Question: actually i did some projects for windows phone 8 devices and
with the concept of listbox control i have already listed some datas in listbox both statically and dynamically(Binding values to itemsSource).,
i have already know how to display single gridview on each list items like one grid view per list items.,
But my problem is , i want to display Two GridViews side by side on every single List.Items inside listbox Dynamically.,
Statically we can do by desing in XAML page that i know., But i dont know
" How To Dynamically Display 2 GridViews side by side on every List items on listbox control"
so My listBox should exactly look like this image.,

Some one please help me how to display my contents on listbox items with 2 grid(side by side) on each list items
Or is there any other control there to display two grids side by side in windows phone
Thanks in advance
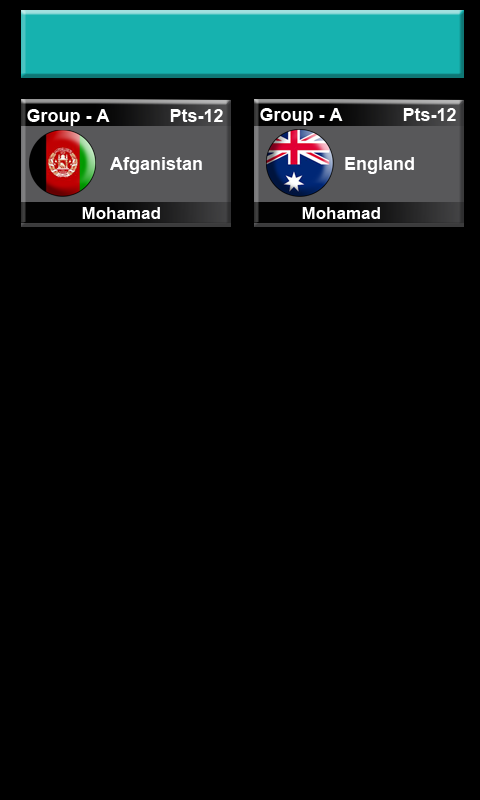
Answer: just a listbox with a wrap panel inside could solve the issue
'''
<ListBox Width="460" ScrollViewer.VerticalScrollBarVisibility="Auto" Height="402" HorizontalAlignment="Center" Name="lbScans" Margin="0,10,0,10">
<ListBox.ItemsPanel>
<ItemsPanelTemplate>
<toolkit:WrapPanel Width="460" HorizontalAlignment="Center" ScrollViewer.VerticalScrollBarVisibility="Auto"/>
</ItemsPanelTemplate>
</ListBox.ItemsPanel>
<ListBox.ItemTemplate>
<DataTemplate>
<StackPanel>
</StackPanel>
</DataTemplate>
</ListBox.ItemTemplate>
</ListBox>
'''